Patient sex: M
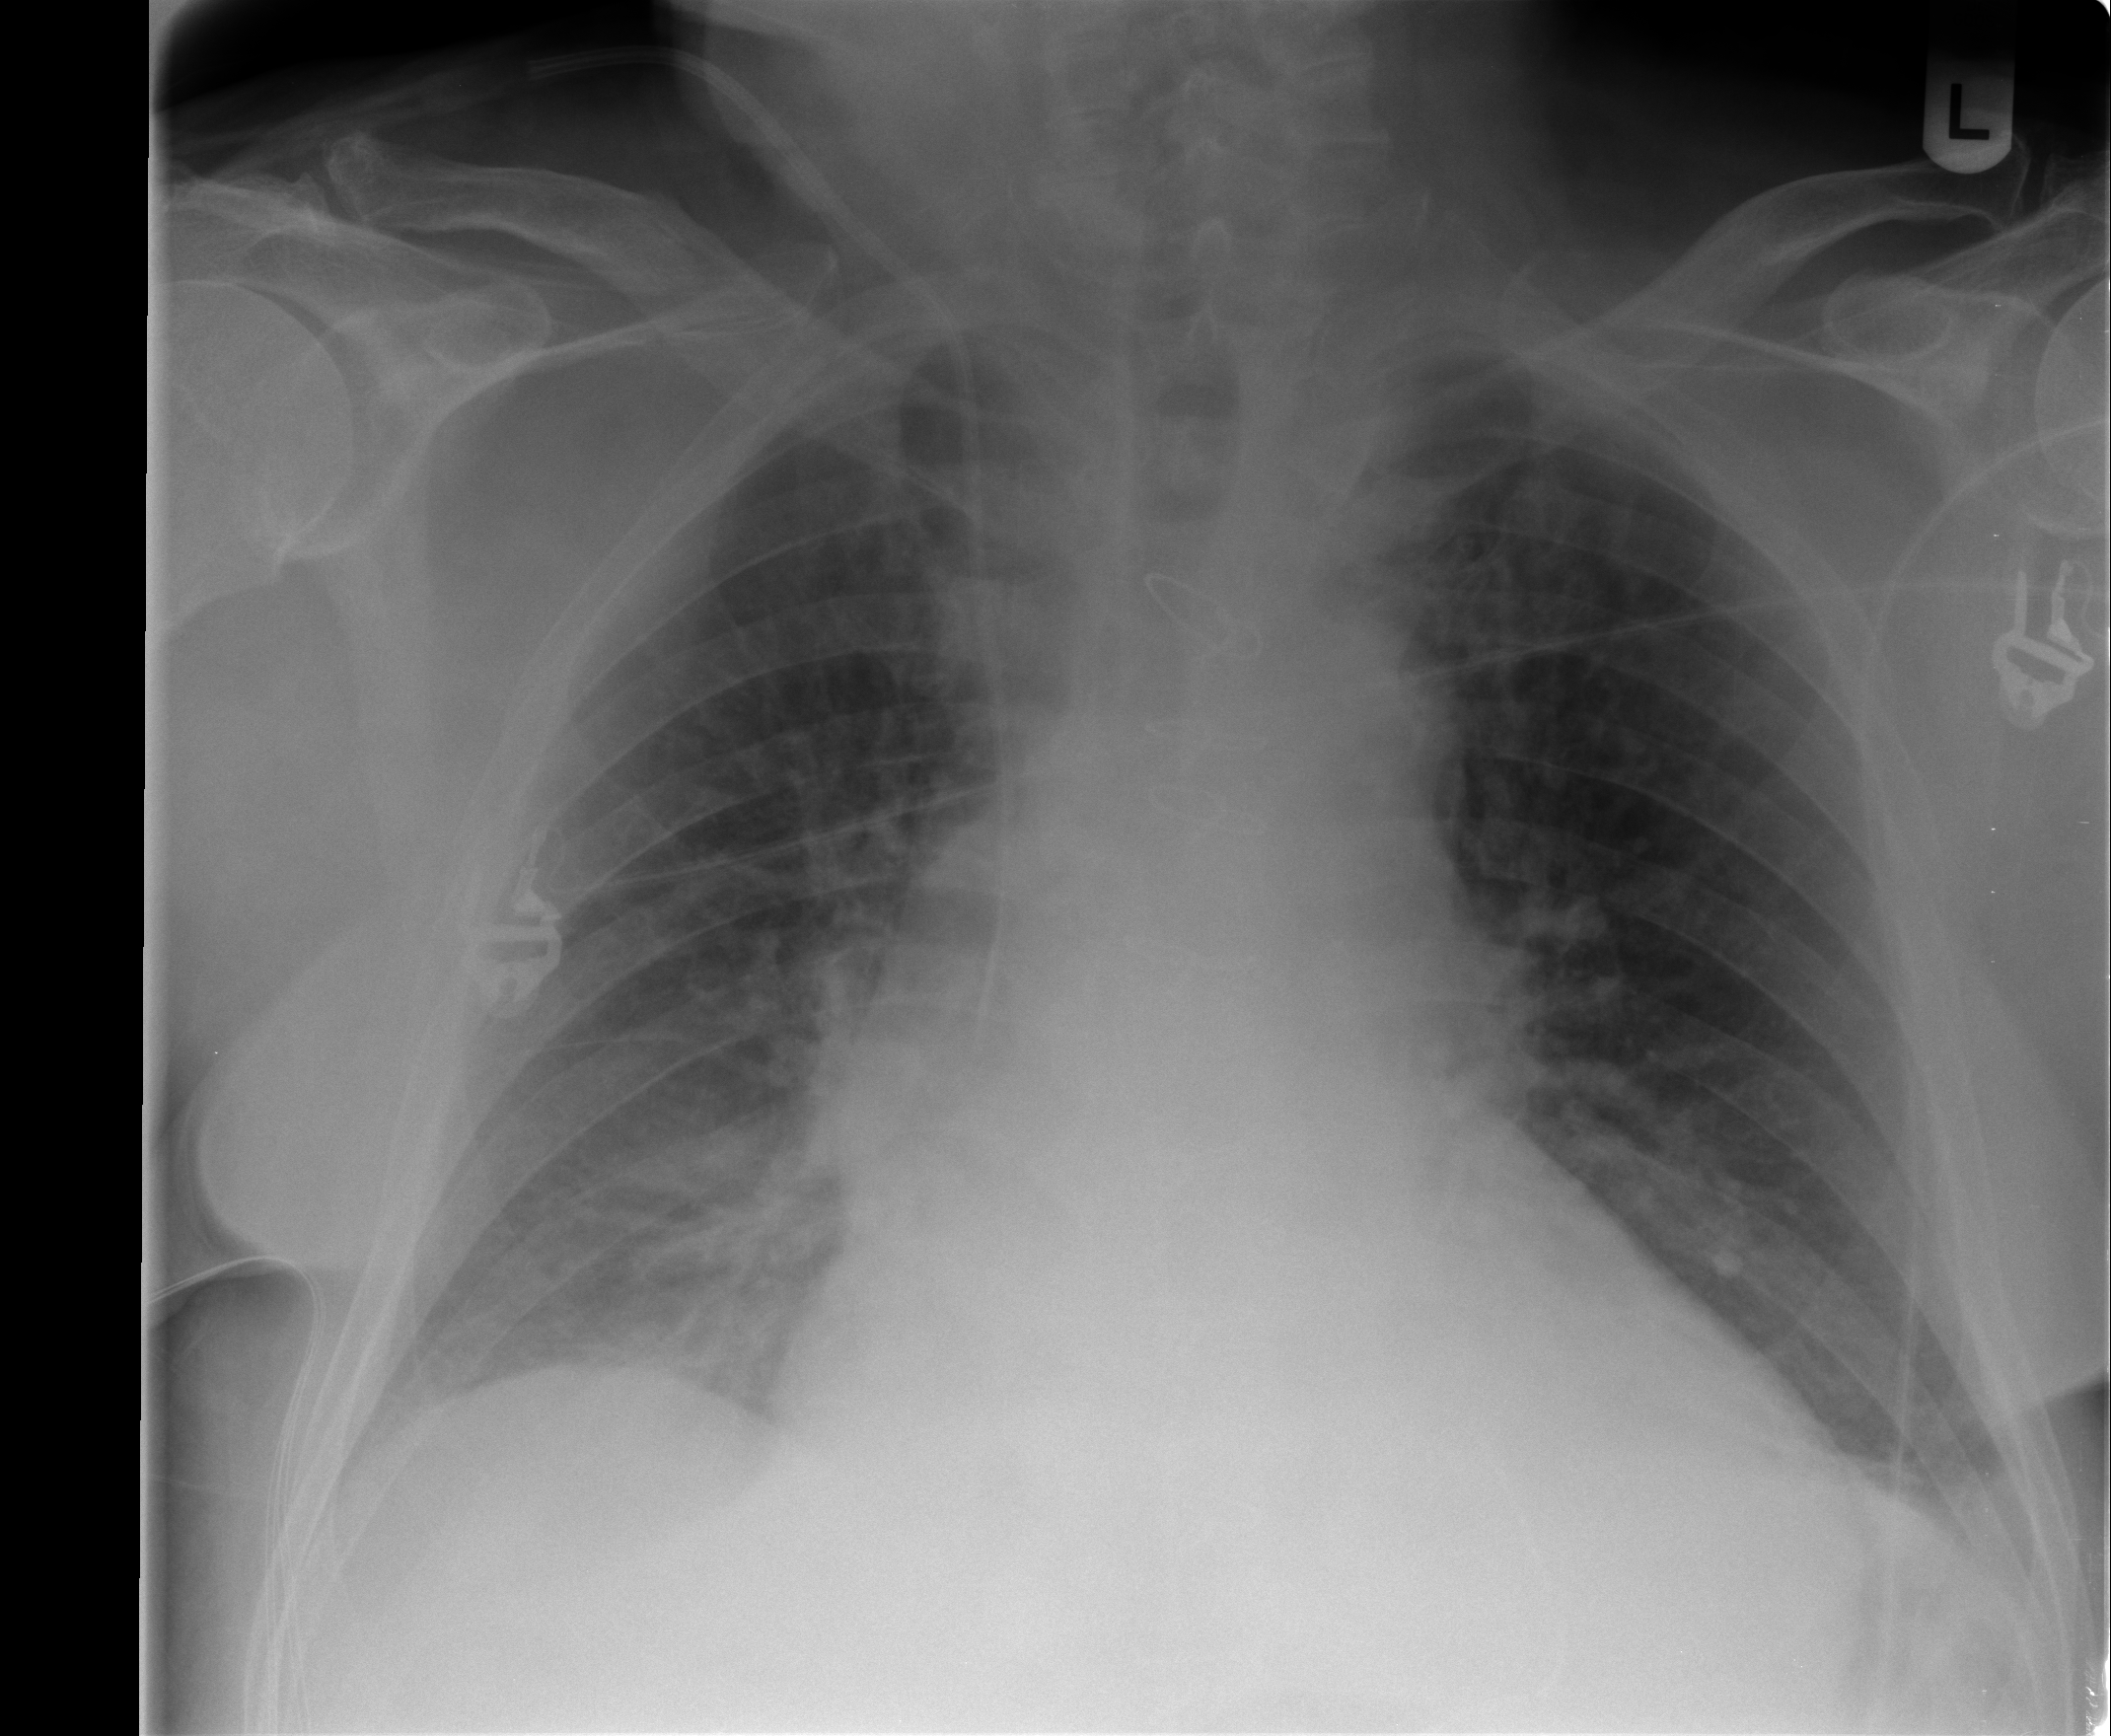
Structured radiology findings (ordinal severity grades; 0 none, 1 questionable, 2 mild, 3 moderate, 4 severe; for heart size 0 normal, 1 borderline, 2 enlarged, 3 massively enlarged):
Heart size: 2
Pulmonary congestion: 2
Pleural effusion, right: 1
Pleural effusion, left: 2
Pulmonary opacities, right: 2
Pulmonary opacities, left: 0
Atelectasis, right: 2
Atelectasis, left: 2